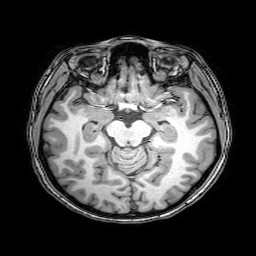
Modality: T1w
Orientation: coronal
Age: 26
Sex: female